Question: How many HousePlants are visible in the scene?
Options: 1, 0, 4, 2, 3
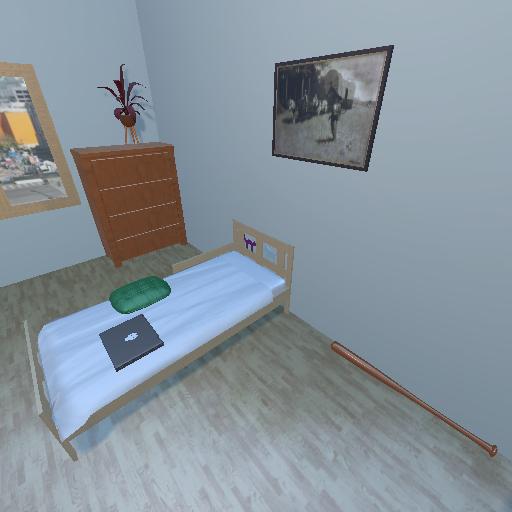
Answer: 1